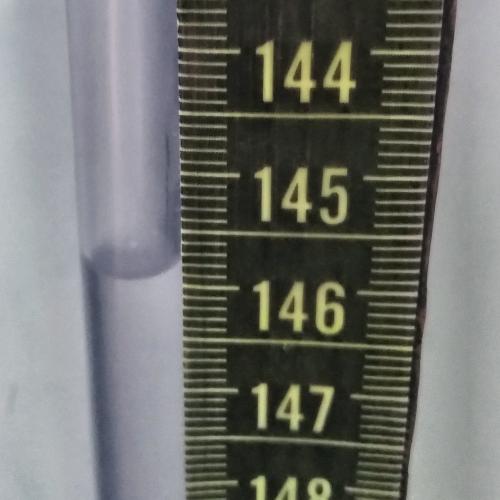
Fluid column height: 145.9 cm